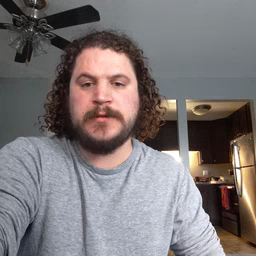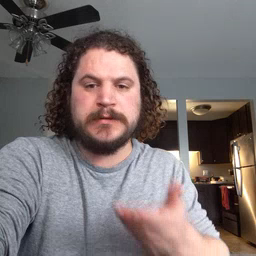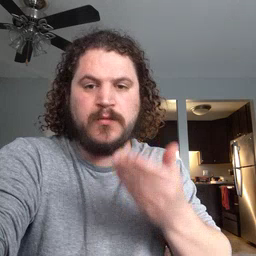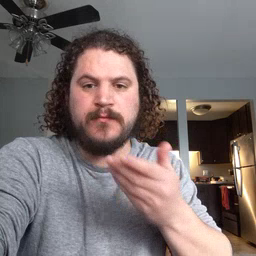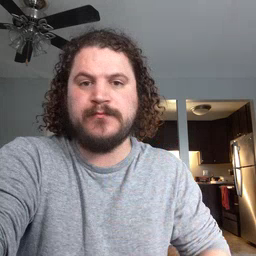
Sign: cereal